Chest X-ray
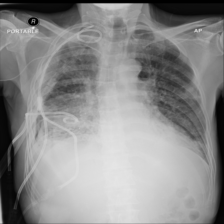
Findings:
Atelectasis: negative
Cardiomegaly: negative
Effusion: positive
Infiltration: positive
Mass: negative
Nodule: negative
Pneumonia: negative
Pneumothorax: positive
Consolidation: negative
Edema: negative
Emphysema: negative
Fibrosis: negative
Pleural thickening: negative
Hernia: negative